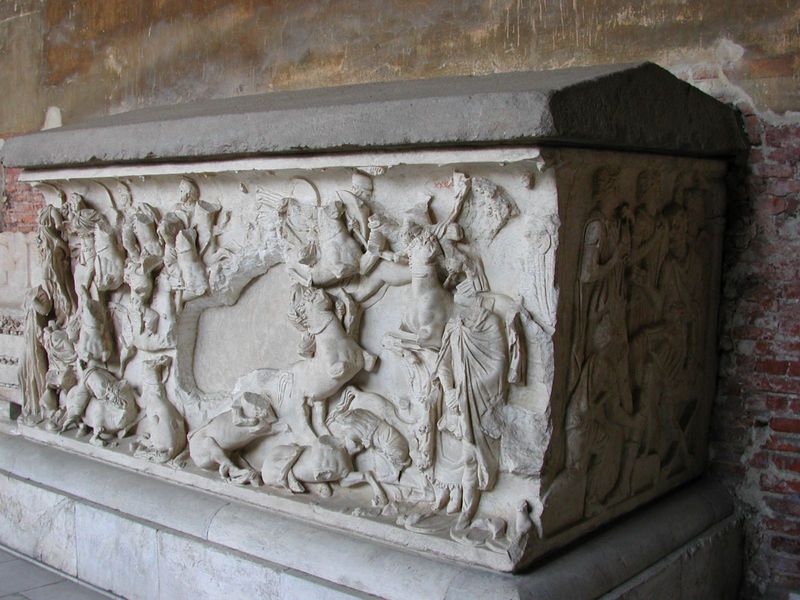
Titel: Phädra - Hippolytus - Sarkophag
Standort: Pisa, Camposanto (EU - I - Toskana)
Schlagwörter: kampf, umhang, weiß, wunde, frauen, menschen, marmor, männer, szene, tiere, wand, sockel, stehen, stein, tod, kirche, gewand, pferd, pferde, reiter, engel, skulptur, relief, mauer, ziegel, figuren, krieg, schlacht, platte, foto, schild, deckel, antike, loch, waffe, mythologie, gravierung, gravur, fragment, kaputt, sarg, grab, antik, toga, griechisch, kentaur, heilige, römisch, grabmal, plinte, sarkophag, zeigel, erzählung, beschädigt, schauplatz, zeramik